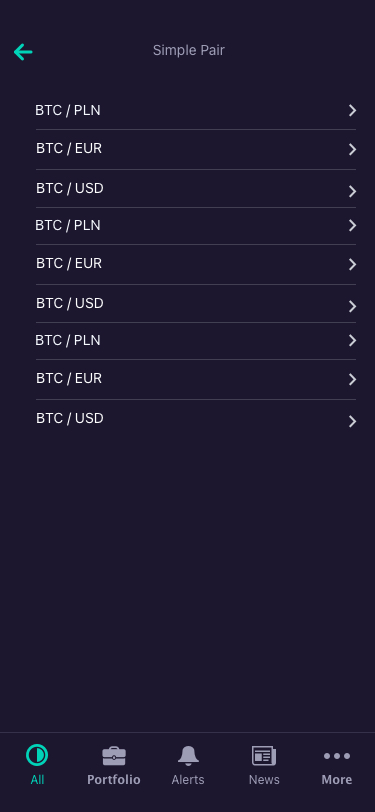
Text in this UI design:
BTC / EUR
BTC / USD
BTC / PLN
BTC / EUR
BTC / USD
BTC / PLN
BTC / EUR
BTC / USD
BTC / PLN
Simple Pair
All
Portfolio
Alerts
News
More